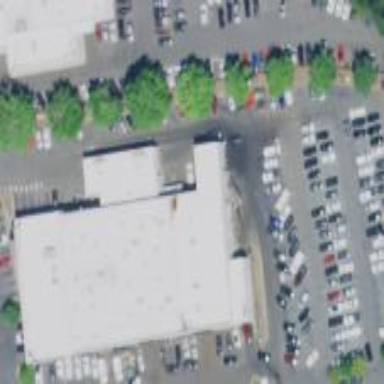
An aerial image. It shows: Building that houses car shop.